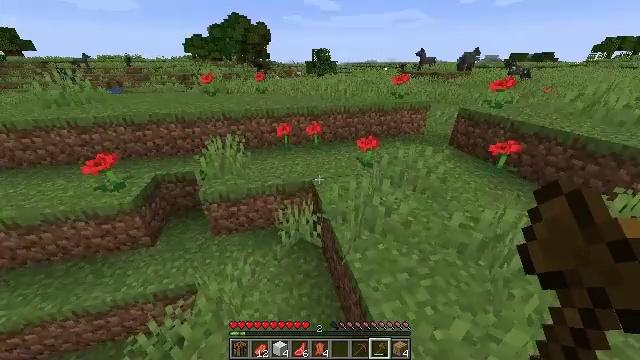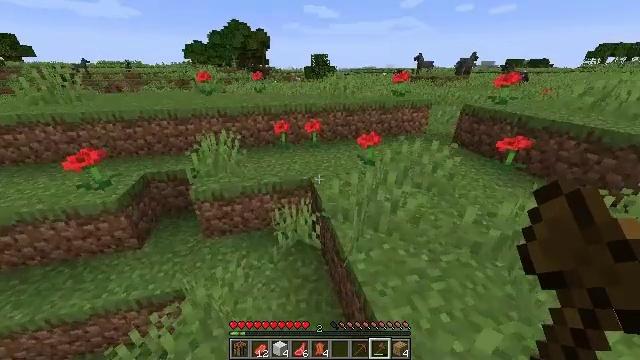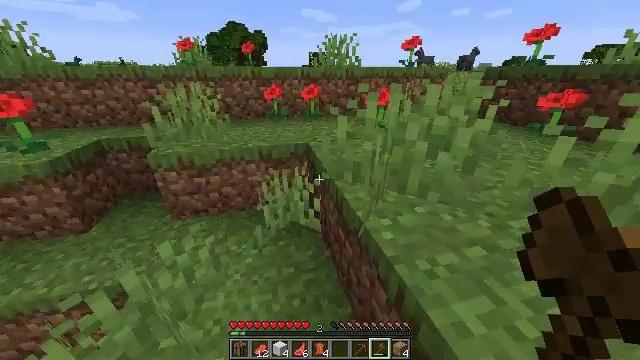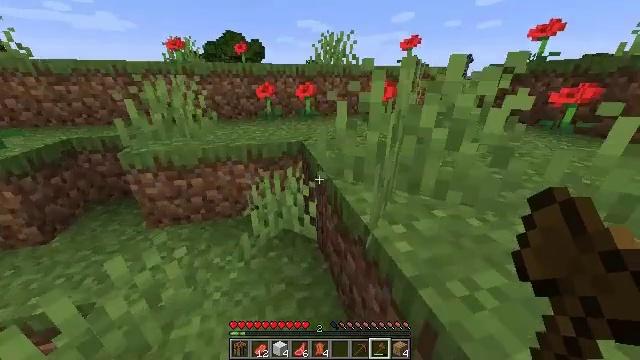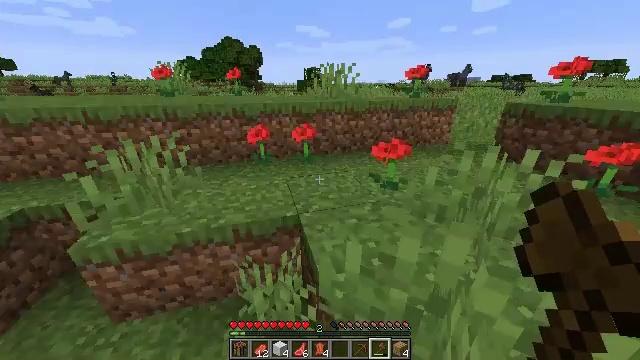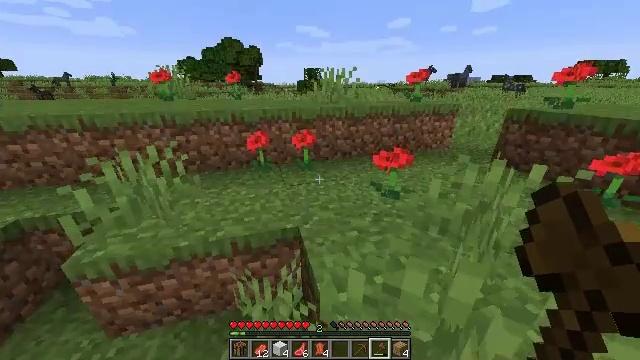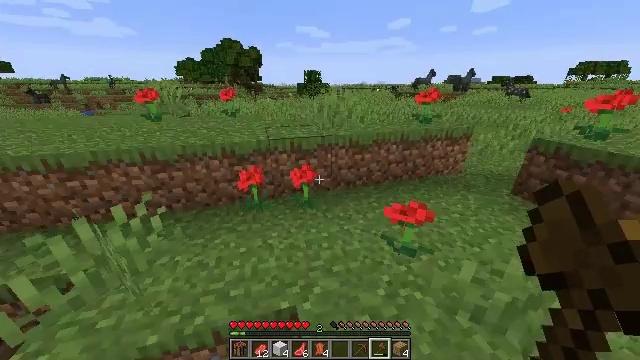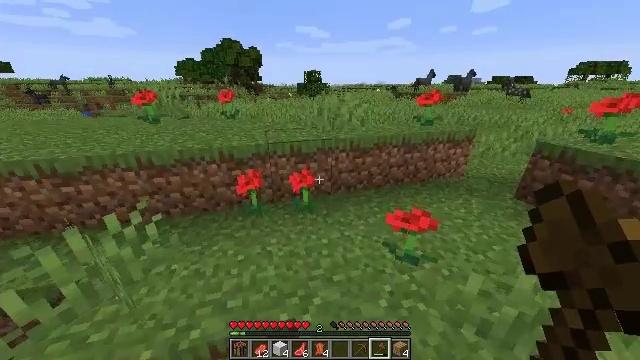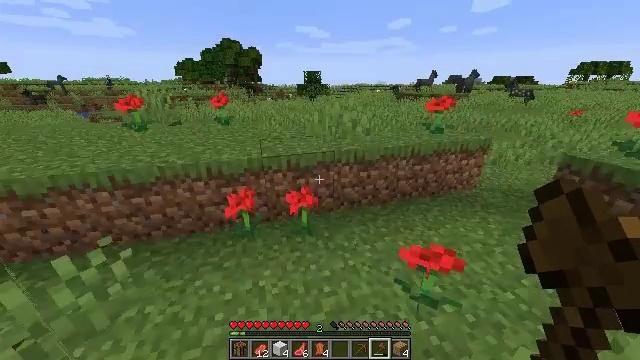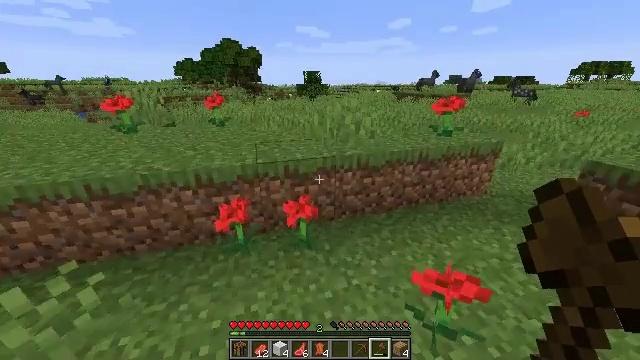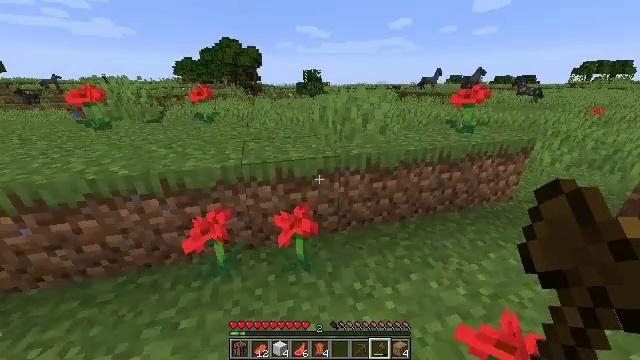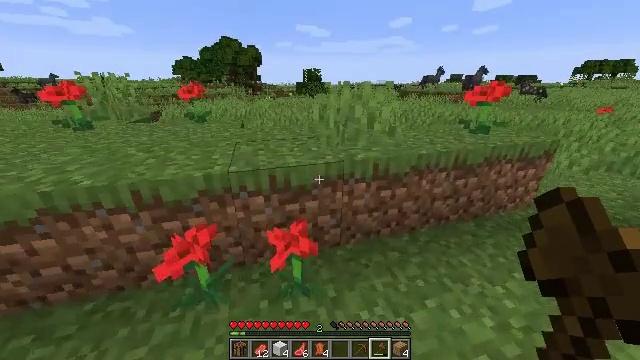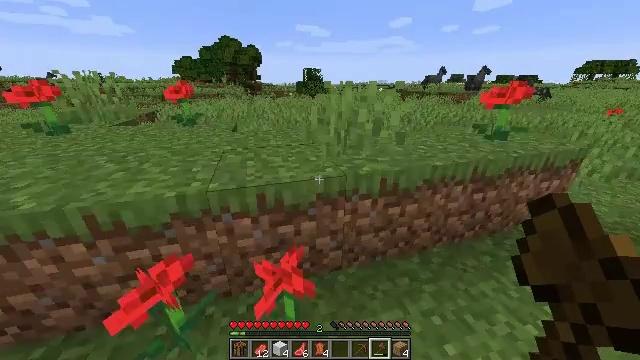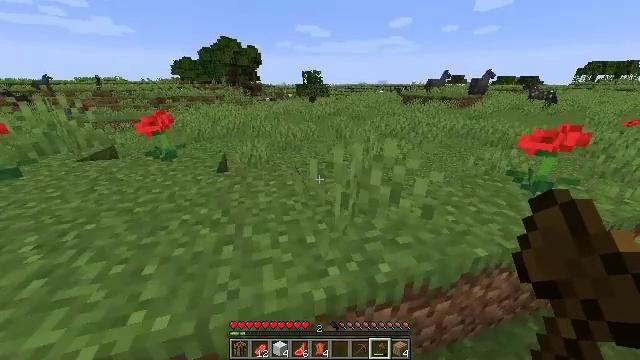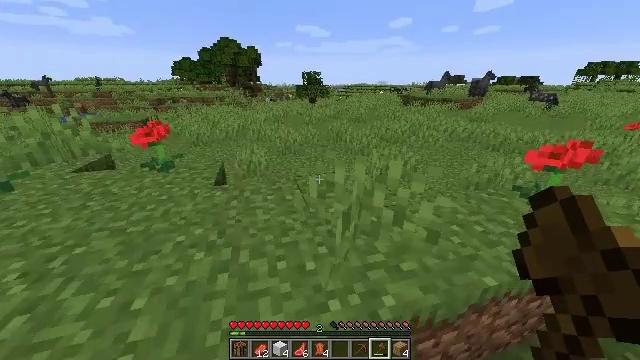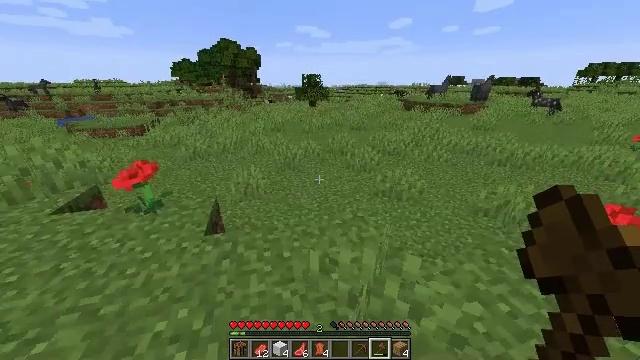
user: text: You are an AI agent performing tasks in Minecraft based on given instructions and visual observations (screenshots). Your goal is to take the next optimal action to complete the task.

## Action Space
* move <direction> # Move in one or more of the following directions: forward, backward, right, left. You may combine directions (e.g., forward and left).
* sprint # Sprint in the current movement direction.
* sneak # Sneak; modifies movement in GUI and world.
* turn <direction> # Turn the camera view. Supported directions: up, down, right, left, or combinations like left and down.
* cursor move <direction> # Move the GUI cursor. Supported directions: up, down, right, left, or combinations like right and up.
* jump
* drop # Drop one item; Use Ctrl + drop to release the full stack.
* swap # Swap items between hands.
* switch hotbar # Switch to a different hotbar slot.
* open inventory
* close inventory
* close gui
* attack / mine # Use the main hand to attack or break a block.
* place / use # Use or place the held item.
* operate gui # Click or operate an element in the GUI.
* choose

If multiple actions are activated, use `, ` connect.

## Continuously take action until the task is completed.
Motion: motion action
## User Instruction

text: Harvest a cornflower from the meadow.
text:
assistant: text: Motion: move forward, sprint, turn up, jump
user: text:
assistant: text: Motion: move forward, sprint, jump
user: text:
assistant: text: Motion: move forward, sprint, turn up, jump
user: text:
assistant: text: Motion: move forward, sprint, jump
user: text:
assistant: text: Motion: move forward, sprint, jump
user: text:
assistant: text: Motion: move forward, sprint, jump
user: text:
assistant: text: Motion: move forward, sprint, jump
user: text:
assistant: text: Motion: move forward, sprint, jump
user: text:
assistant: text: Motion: move forward, sprint, jump
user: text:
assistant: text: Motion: move forward, sprint, jump
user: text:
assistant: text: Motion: move forward, sprint, jump
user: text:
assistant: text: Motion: move forward, sprint, jump
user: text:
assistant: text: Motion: move forward, sprint, jump
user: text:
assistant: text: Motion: move forward, sprint, jump
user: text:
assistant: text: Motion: move forward, sprint, jump
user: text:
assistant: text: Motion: move forward, sprint, jump
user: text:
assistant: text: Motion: move forward, sprint, jump
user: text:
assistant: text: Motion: move forward, sprint, jump
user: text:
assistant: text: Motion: move forward, sprint, jump
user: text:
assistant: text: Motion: move forward, sprint, jump
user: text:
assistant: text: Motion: move forward, sprint, jump
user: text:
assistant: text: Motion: move forward, sprint, jump
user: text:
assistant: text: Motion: move forward, sprint, jump
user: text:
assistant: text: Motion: move forward, sprint, jump
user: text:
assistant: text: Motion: move forward, sprint, turn left, jump
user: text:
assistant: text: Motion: move forward, sprint, turn left, jump
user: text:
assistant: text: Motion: move forward, sprint, turn left and up, jump
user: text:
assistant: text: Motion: move forward, sprint, turn left and up, jump
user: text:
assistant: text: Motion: move forward, sprint, turn left, jump
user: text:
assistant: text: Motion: move forward, sprint, turn left, jump